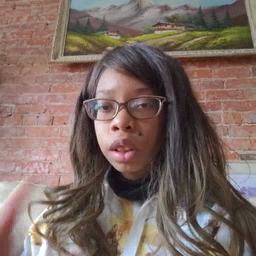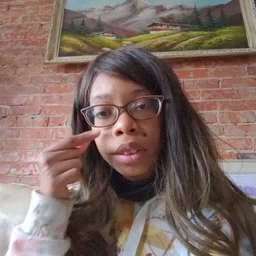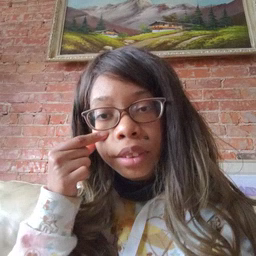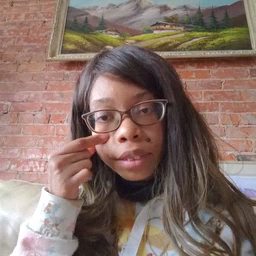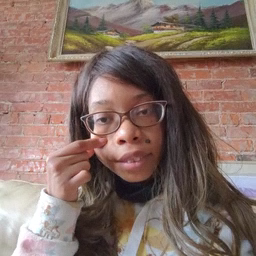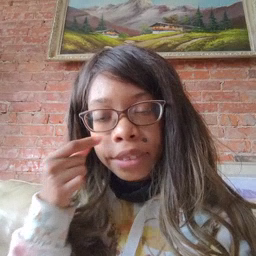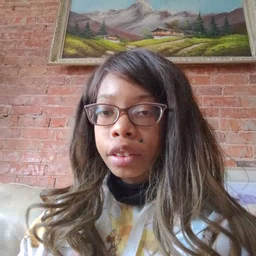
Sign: cheek